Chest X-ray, PA view. Patient: 64 years old, sex M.
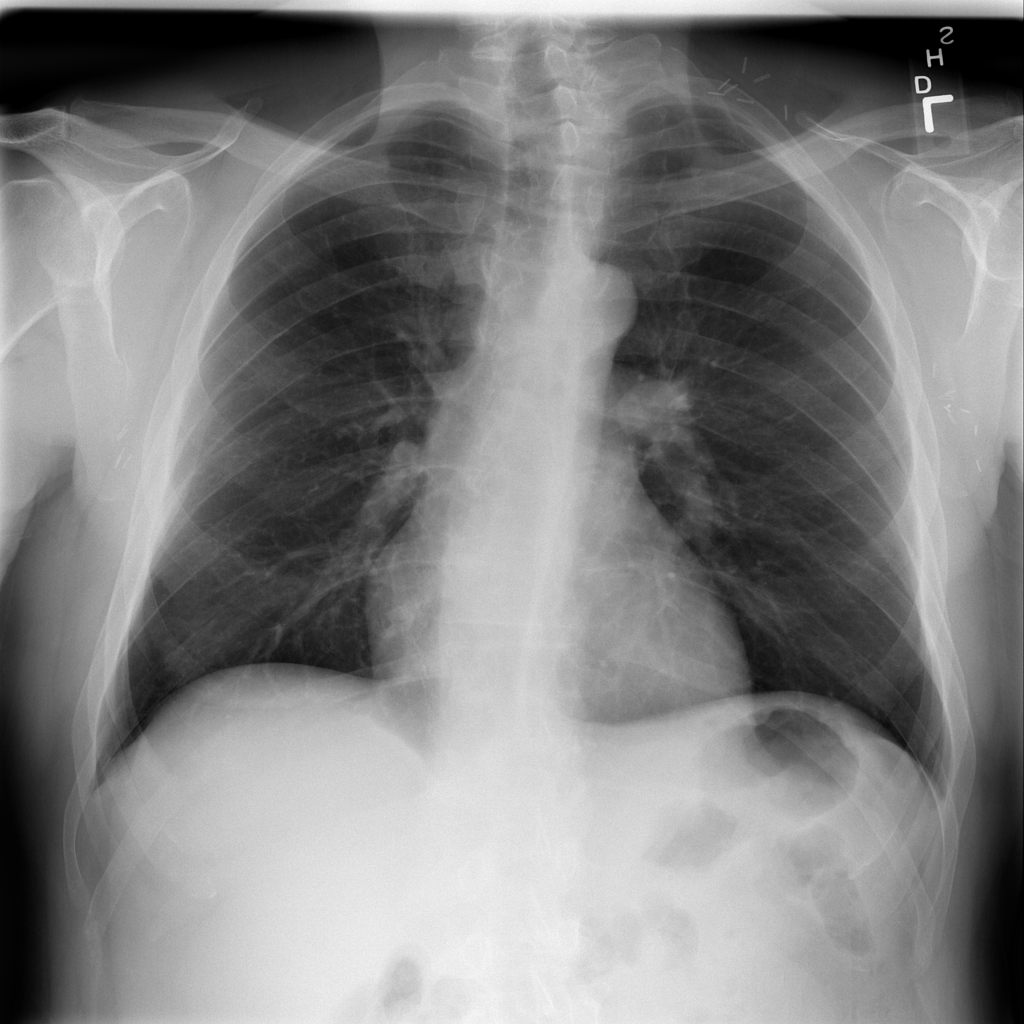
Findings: No Finding